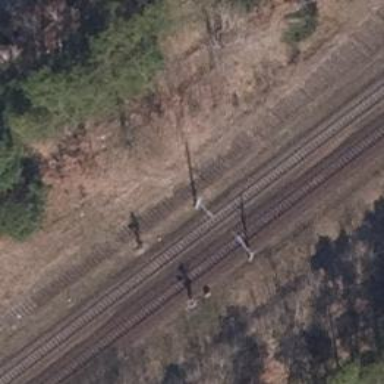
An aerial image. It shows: Railway milestone with catenary mast.